【题型】解答题　【知识点】解析几何　【难度】easy
已知椭圆 $C: \frac{x^2}{a^2} + \frac{y^2}{b^2} = 1(a > 0, b > 0)$ 过点 $M\left(\frac{2\sqrt{6}}{3}, \frac{\sqrt{6}}{3}\right)$, 且离心率为 $\frac{\sqrt{2}}{2}$.

(1) 求椭圆 $C$ 的标准方程;

(2) 若直线 $l: y = x + m$ 与椭圆 $C$ 交于 $y$ 轴右侧于不同的两点 $A, B$, 试问: $\triangle MAB$ 的内心是否在一条定直线上? 若是, 请求出该直线方程; 若不是, 请说明理由.
【解答】
【详解】(1) 依题意有 $\begin{cases} \frac{\left(\frac{2\sqrt{6}}{3}\right)^2}{a^2} + \frac{\left(\frac{\sqrt{6}}{3}\right)^2}{b^2} = 1 \\ \frac{\sqrt{a^2-b^2}}{a} = \frac{\sqrt{2}}{2} \end{cases}$, 解得 $\begin{cases} a^2 = 4 \\ b^2 = 2 \end{cases}$,

所以椭圆 $C$ 的标准方程为 $\frac{x^2}{4} + \frac{y^2}{2} = 1$.

(2) 设 $A(x_1, y_1)$, $B(x_2, y_2)$,

联立 $\begin{cases} \frac{x^2}{4} + \frac{y^2}{2} = 1 \\ y = x + m \end{cases}$, 消 $y$ 整理得 $3x^2 + 4mx + 2m^2 - 4 = 0$,

则 $x_1 + x_2 = -\frac{4m}{3}$, $x_1x_2 = \frac{2m^2 - 4}{3}$, 所以 $y_1 + y_2 = x_1 + x_2 + 2m = \frac{2m}{3}$,

所以 $x_1y_2 + x_2y_1 = x_1(x_2 + m) + x_2(x_1 + m) = 2x_1x_2 + m(x_1 + x_2) = -\frac{8}{3}$,

所以 $k_{MA} + k_{MB} = \frac{y_1 - \frac{\sqrt{6}}{3}}{x_1 - \frac{2\sqrt{6}}{3}} + \frac{y_2 - \frac{\sqrt{6}}{3}}{x_2 - \frac{2\sqrt{6}}{3}} = \frac{x_1y_2 + x_2y_1 - \frac{\sqrt{6}}{3}(x_1 + x_2) - \frac{2\sqrt{6}}{3}(y_1 + y_2) + \frac{8}{3}}{\left(x_1 - \frac{2\sqrt{6}}{3}\right)\left(x_2 - \frac{2\sqrt{6}}{3}\right)}$,

又 $x_1y_2 + x_2y_1 - \frac{\sqrt{6}}{3}(x_1 + x_2) - \frac{2\sqrt{6}}{3}(y_1 + y_2) + \frac{8}{3} = -\frac{8}{3} + \frac{4\sqrt{6}m}{9} - \frac{4\sqrt{6}m}{9} + \frac{8}{3} = 0$,

所以 $k_{MA} + k_{MB} = 0$ 恒成立, 则 $\angle AMB$ 的平分线总垂直于 $x$ 轴,

所以 $\triangle MAB$ 的内心在定直线 $x = \frac{2\sqrt{6}}{3}$ 上.

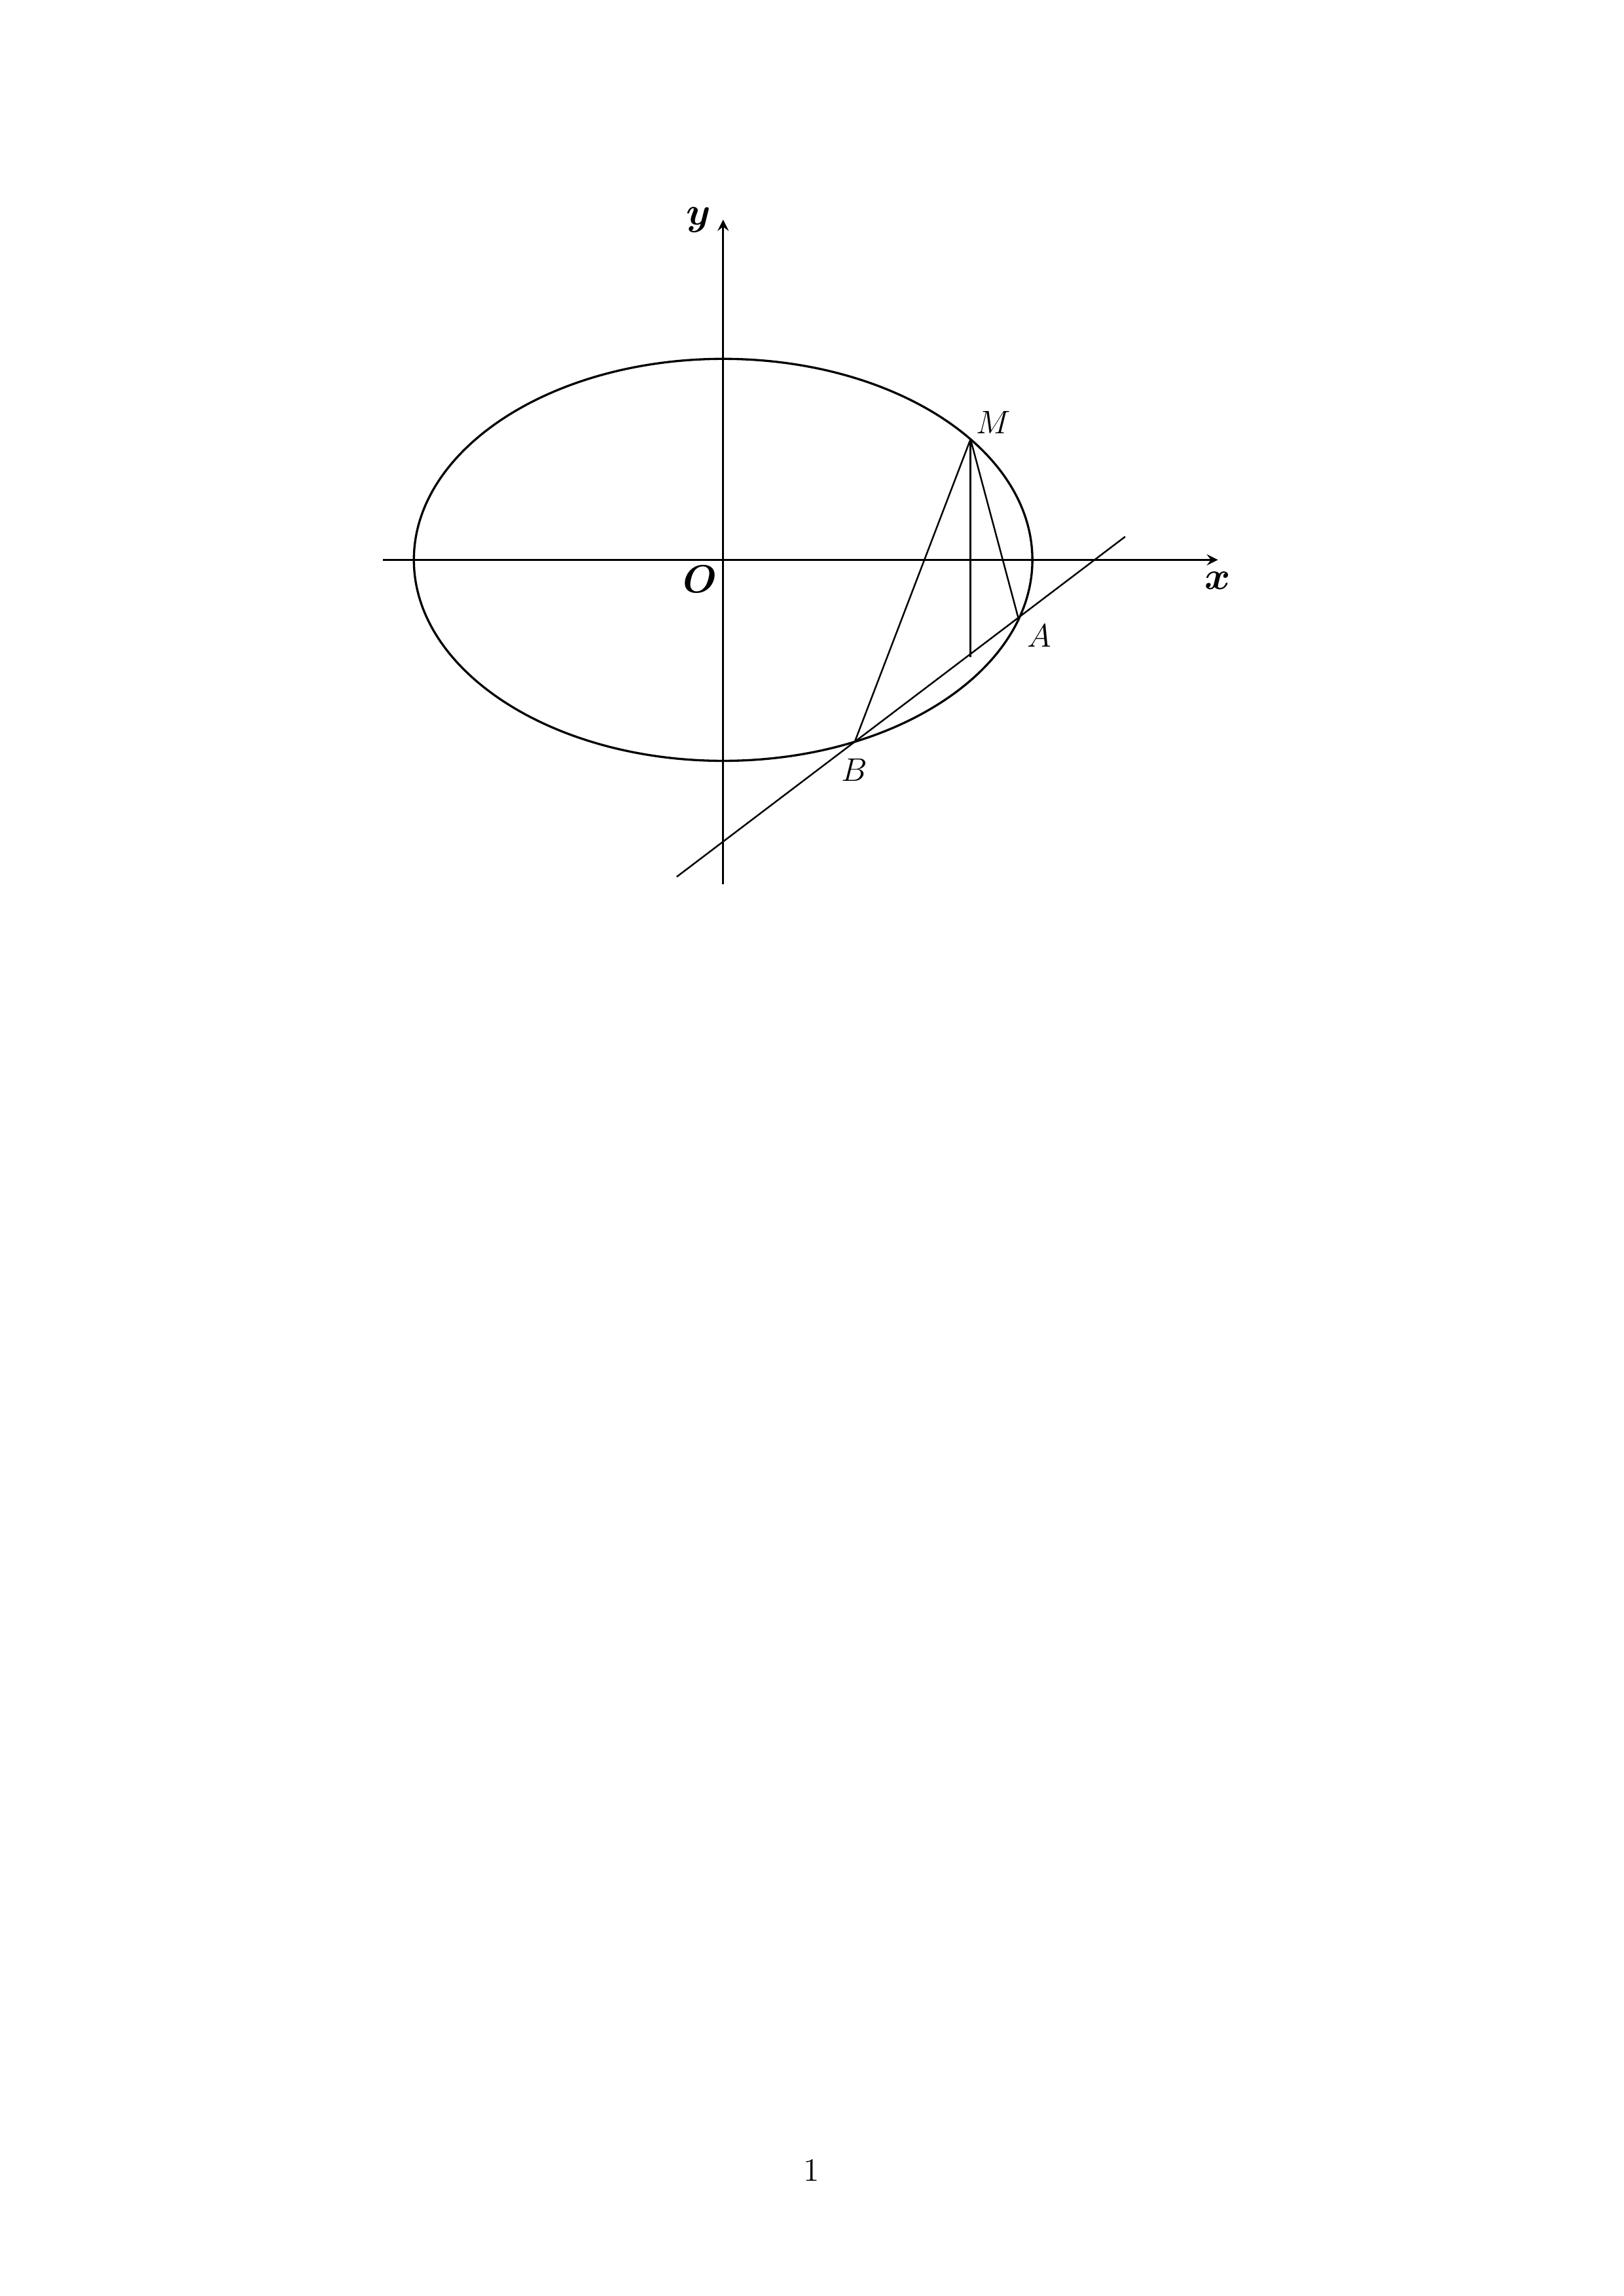